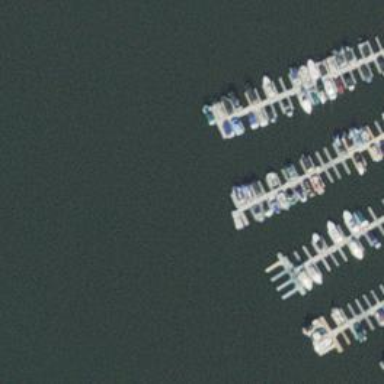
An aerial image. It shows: Man-made pier.